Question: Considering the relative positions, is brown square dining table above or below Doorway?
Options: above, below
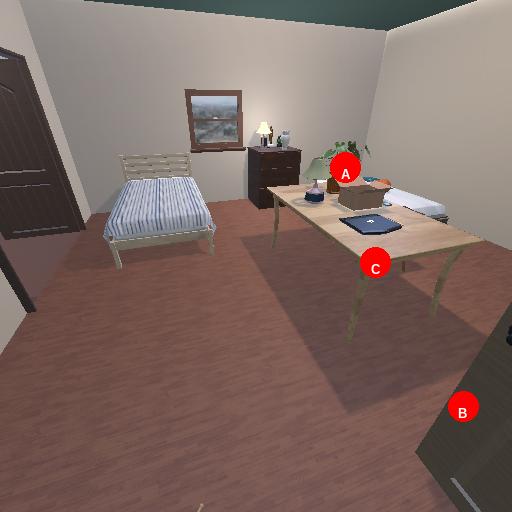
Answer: above